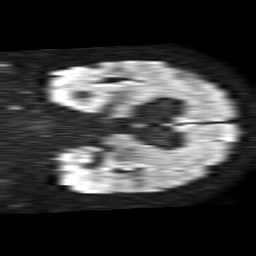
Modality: TRACE
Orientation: coronal
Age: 73
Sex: female
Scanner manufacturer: philips
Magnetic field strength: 1.5 T
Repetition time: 4.6 s
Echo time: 0.08631 s